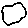
Label: cloud